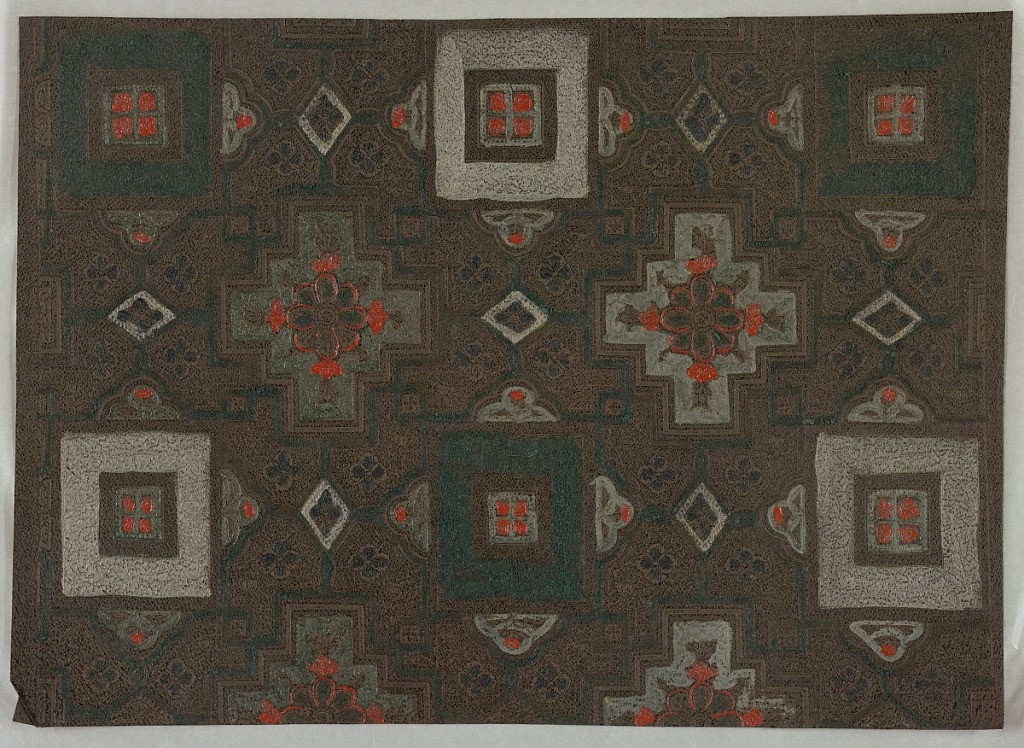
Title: Sidewall
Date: ca. 1885
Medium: Fiber composition, tung oil, embossed
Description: Imitation leather.. Checkerboard pattern of geometrical compartments ornamented with foliate forms and connected to one another by strapwork. Black field washed with brown. Parts of the design have been painted in red, green and other colors.